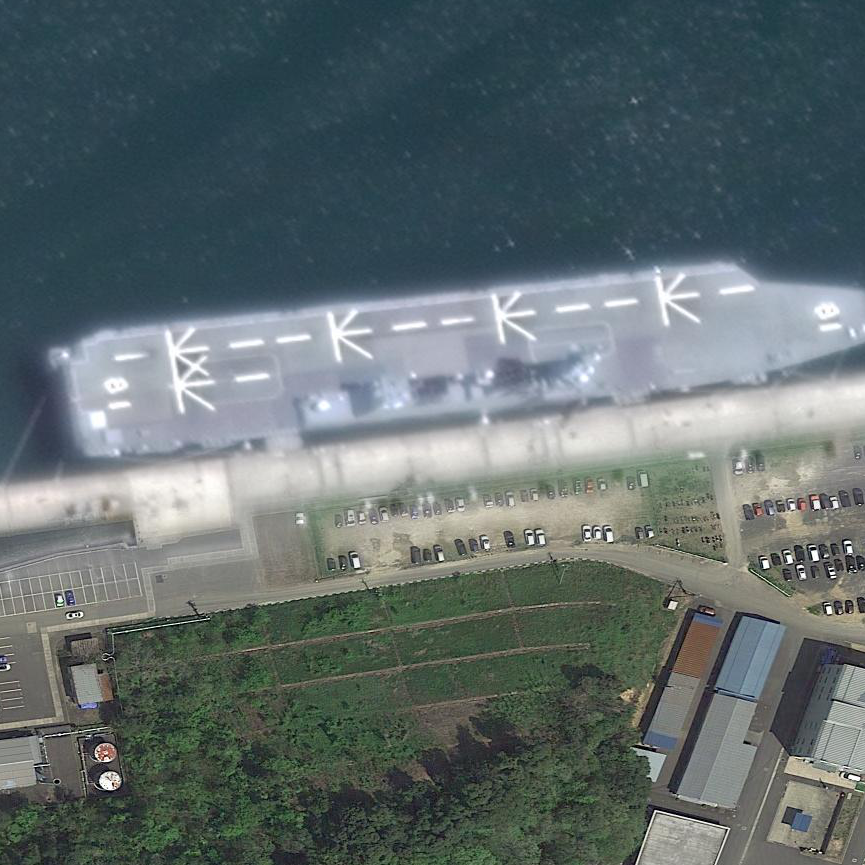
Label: Hyuga-class_helicopter_destroyer